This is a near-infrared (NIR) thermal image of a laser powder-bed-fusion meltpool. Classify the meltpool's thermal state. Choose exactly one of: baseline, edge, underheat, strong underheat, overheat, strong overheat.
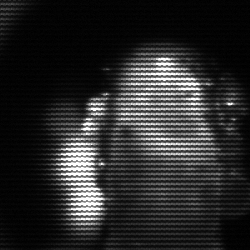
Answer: strong underheat